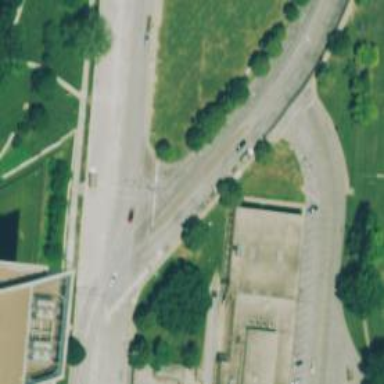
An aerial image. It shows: Dash road marking.